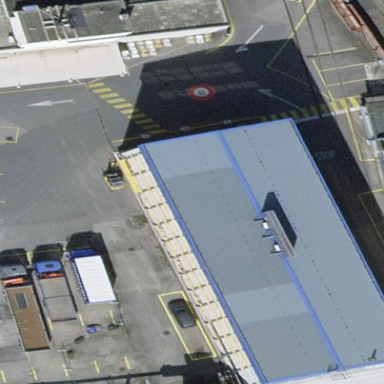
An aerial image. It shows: Industrial building.